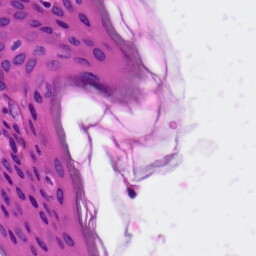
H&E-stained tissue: Skin